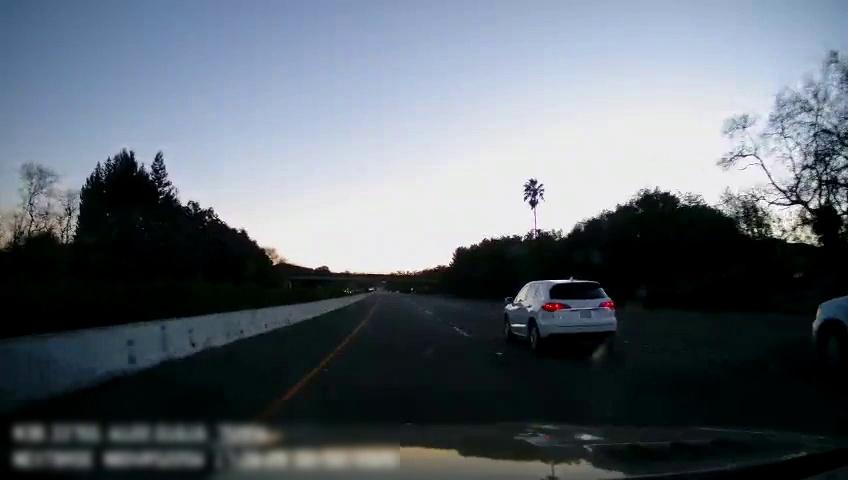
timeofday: Day
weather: Cloudy
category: Drivable Space
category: Vehicles | SUV
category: Vehicles | Truck
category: Lanes | Current Lane
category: Lanes | Alternate Lane